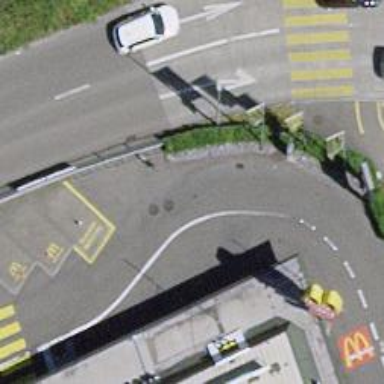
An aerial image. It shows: Bicycle parking facility.